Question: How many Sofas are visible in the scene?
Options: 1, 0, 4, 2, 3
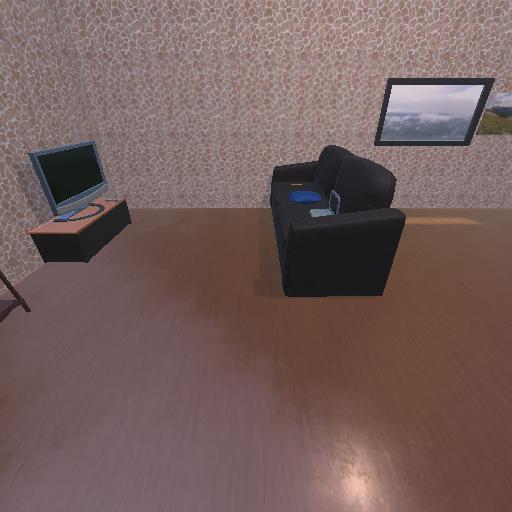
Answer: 1